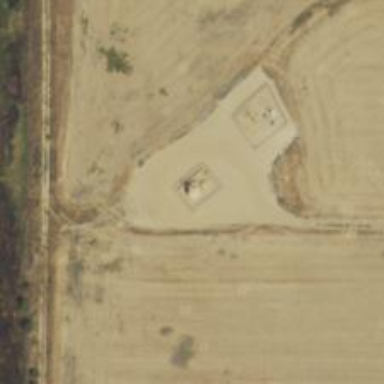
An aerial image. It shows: Storage tank with man-made structure.